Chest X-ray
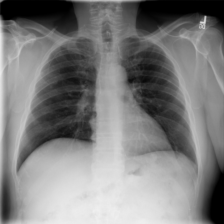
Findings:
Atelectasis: negative
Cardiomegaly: negative
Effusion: negative
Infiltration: negative
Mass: negative
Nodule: negative
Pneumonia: negative
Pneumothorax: negative
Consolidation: negative
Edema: negative
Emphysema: negative
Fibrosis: negative
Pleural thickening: negative
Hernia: negative